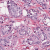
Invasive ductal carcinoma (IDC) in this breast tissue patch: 1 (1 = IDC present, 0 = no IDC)